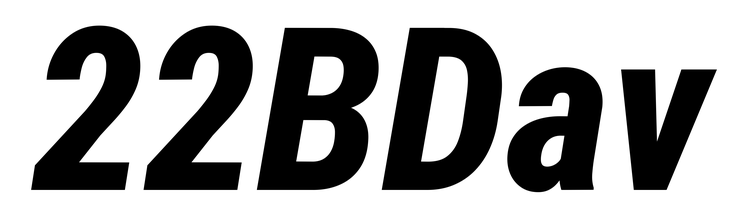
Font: Roboto-Italic_Condensed_ExtraBold_Italic